Question: Is that possible to bind data in Listbox in different-2 size?
I want to display listbox binding data in following format with click and hold event in windows phone.

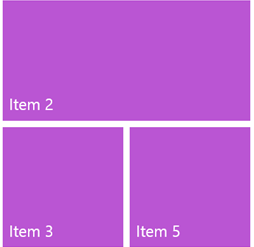
Answer: This is possible.
You need to create two different DataTemplates and use a trick with <URL>
Add a <URL> to your project, and define a listbox as following:
'''
<ListBox Source="{ set your binding here}">
<ListBox.ItemsPanel>
<ItemsPanelTemplate>
<toolkit:WrapPanel/>
</ItemsPanelTemplate>
</ListBox.ItemsPanel>
<ListBox.ItemsPannel>
<ListBox.ItemTemplate>
define your DataTemplates and dataTempleteSelectors here
</ListBox.ItemTemplate>
'''